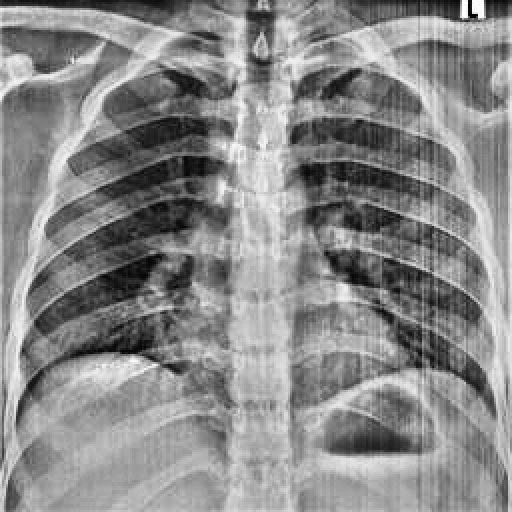
Finding: NORMAL